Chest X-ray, PA view. Patient: 36 years old, sex F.
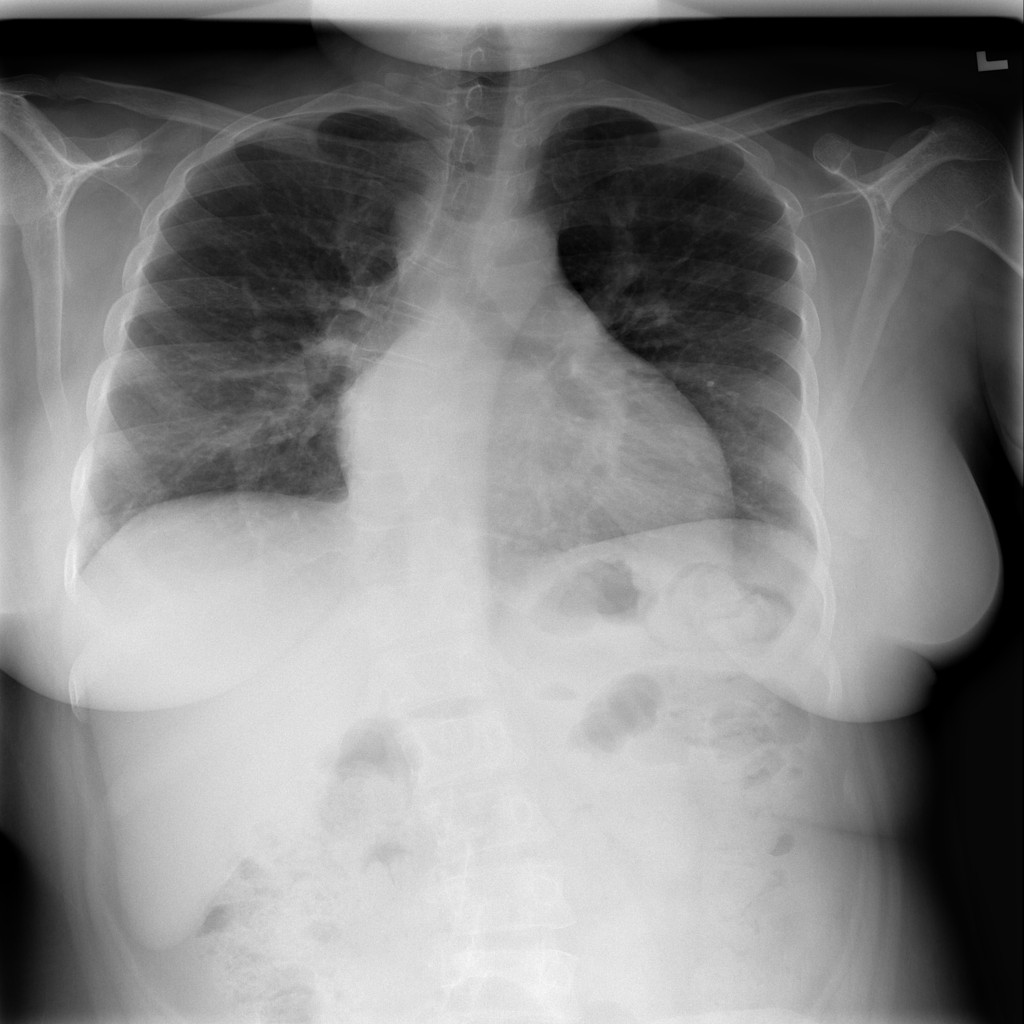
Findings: No Finding